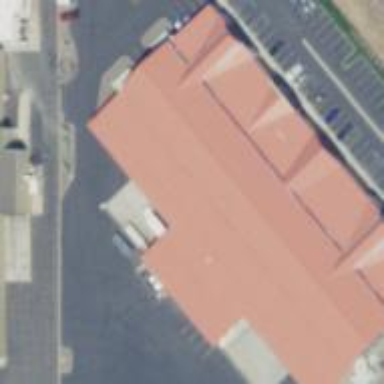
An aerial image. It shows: Commercial building.